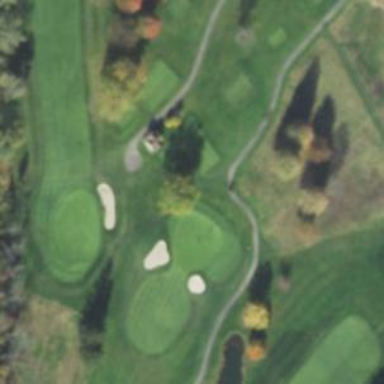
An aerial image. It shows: View of golf hole.